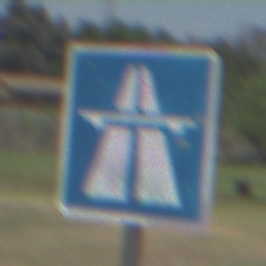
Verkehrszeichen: Autobahn
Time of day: Midday
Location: Outdoor (Nature)
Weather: Clear
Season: NotSpecified
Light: Natural